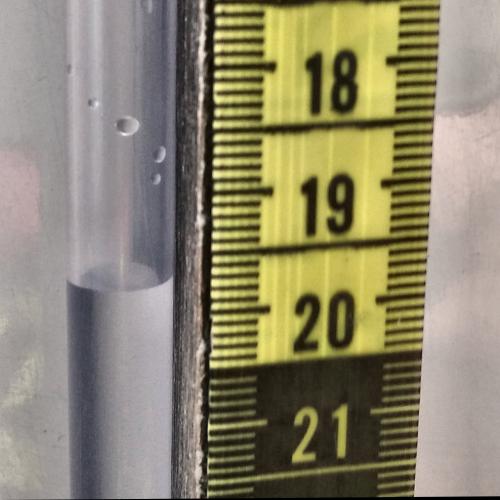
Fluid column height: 19.7 cm